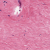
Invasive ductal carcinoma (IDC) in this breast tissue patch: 0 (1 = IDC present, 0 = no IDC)